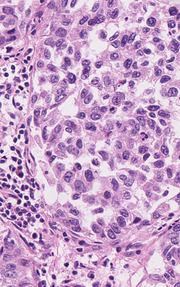
Tumor epithelial tissue: yes
Tumor-associated stroma tissue: yes
Normal tissue: no